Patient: sex F, age 56
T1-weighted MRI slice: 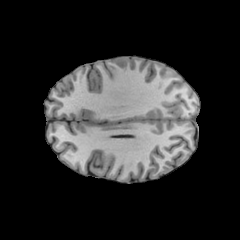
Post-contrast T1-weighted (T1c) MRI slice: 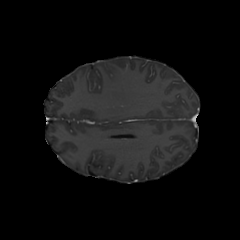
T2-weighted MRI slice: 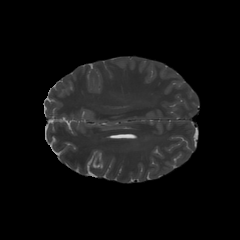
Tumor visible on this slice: no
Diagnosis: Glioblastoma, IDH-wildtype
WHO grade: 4